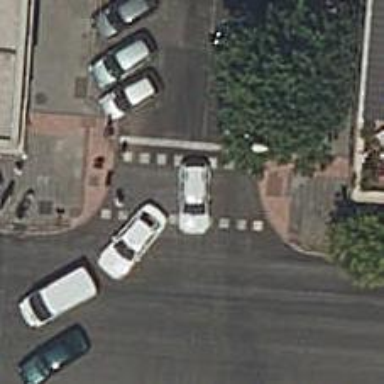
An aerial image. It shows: Road crossing with traffic signals.